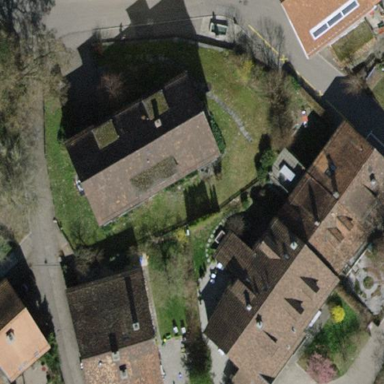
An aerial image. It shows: Gabled roof building with tile roofing. It consists of apartments.